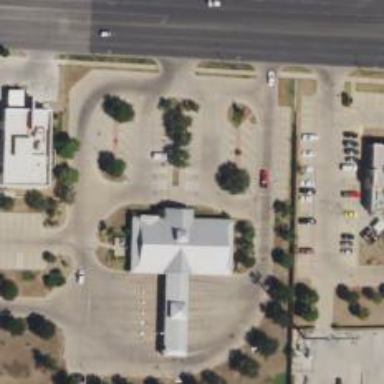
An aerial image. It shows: Parking space.